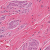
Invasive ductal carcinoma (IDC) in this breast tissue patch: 0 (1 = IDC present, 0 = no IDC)